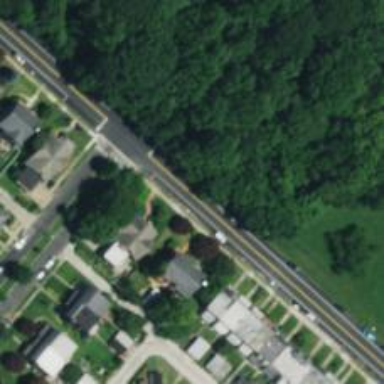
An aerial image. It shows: Road with stop sign.